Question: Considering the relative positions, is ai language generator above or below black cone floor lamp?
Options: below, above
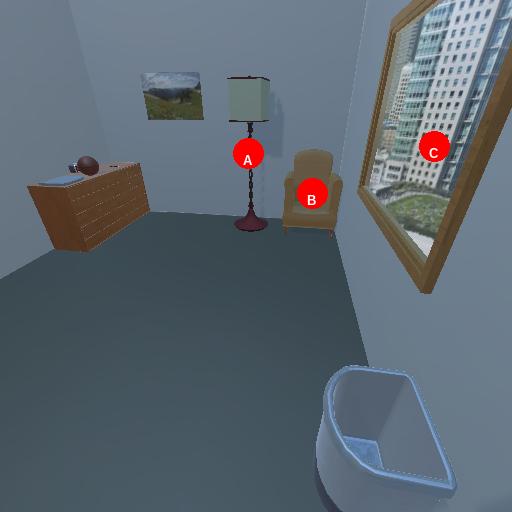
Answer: below